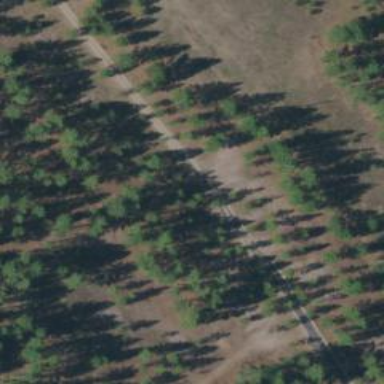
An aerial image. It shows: Path with excellent trail visibility.